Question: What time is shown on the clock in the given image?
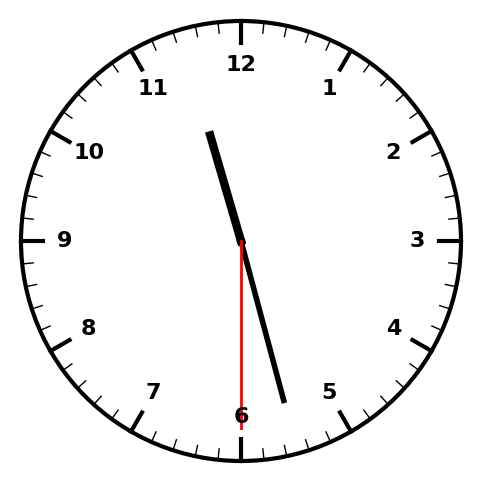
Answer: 11:27:30